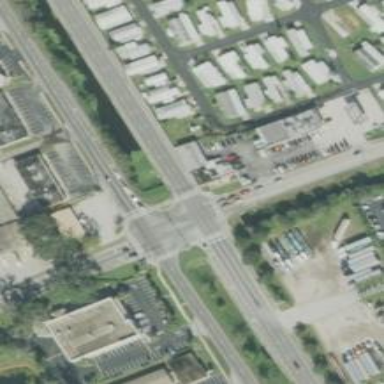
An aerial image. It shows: Marked crossing on the road.